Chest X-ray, PA view. Patient: 48 years old, sex M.
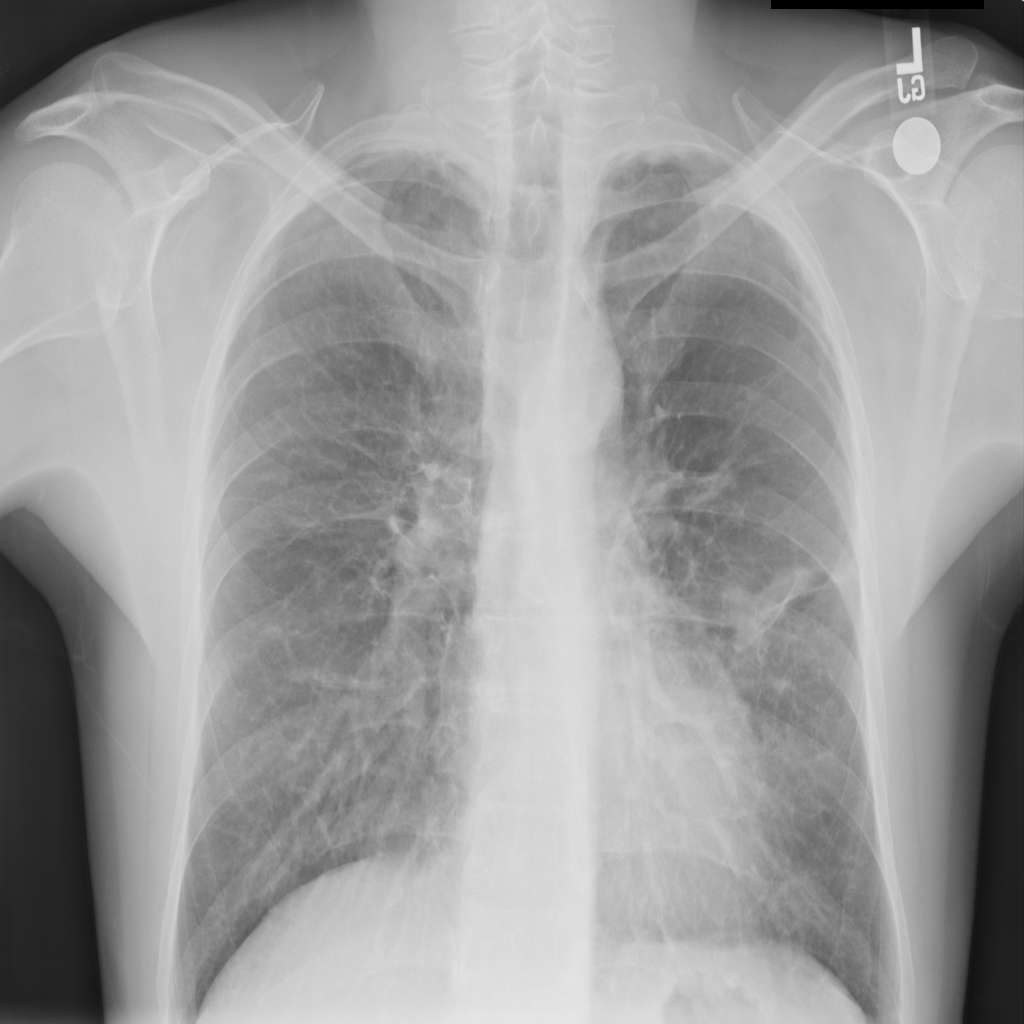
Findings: No Finding